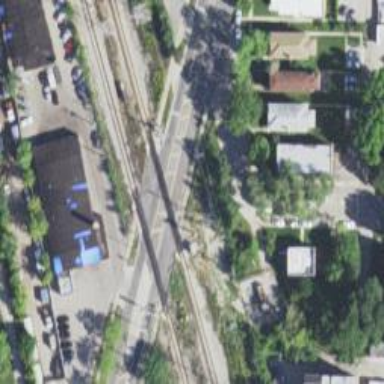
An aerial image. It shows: Crossing for the railway.